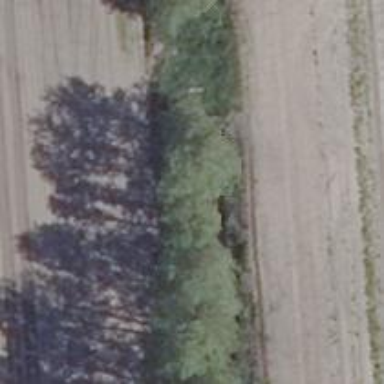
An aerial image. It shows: Row of trees in natural setting.